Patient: sex F, age 57
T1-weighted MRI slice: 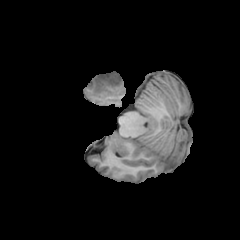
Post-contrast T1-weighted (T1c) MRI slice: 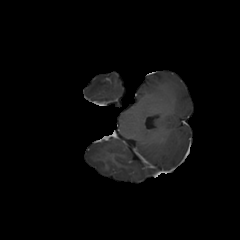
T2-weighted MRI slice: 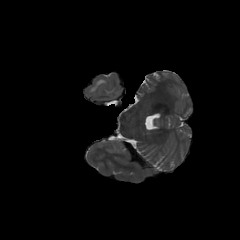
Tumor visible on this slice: yes
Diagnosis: Glioblastoma, IDH-wildtype
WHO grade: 4